Pattern: Zooming
Description: Randomly simulate the effect of zooming in or out while capturing an image.
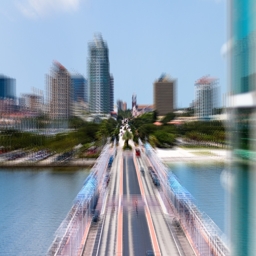
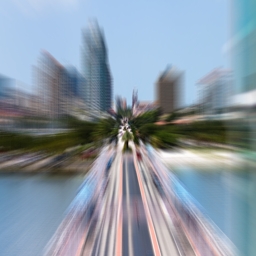
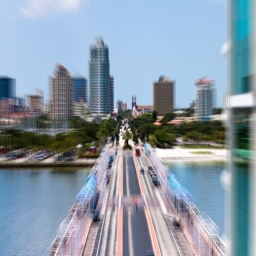
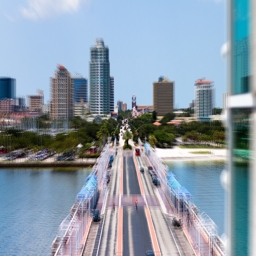